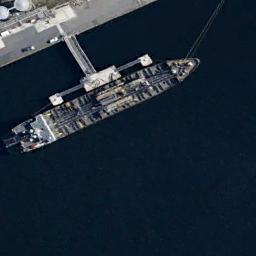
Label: ship